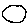
Label: moon